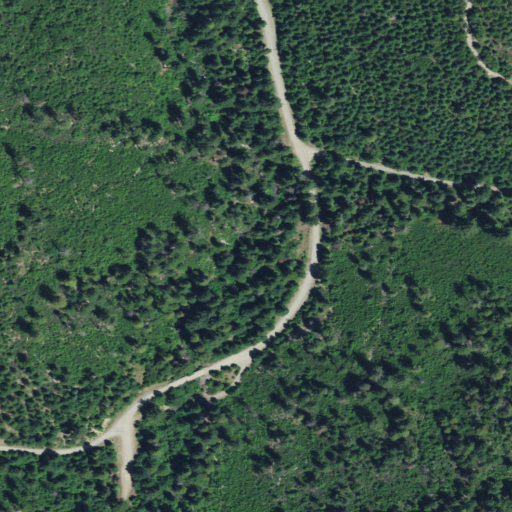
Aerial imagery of valley in Oregon named Garvin Gulch containing evergreen forest, shrub, open development, low intensity development, and high intensity development